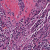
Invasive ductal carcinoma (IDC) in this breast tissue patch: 0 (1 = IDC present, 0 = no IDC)